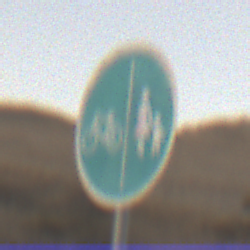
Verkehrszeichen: GetrennterRadUndGehwegRadwegLinks
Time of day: SunriseSunset
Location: Outdoor (RoadRail)
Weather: PartlyCloudy
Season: NotSpecified
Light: Natural